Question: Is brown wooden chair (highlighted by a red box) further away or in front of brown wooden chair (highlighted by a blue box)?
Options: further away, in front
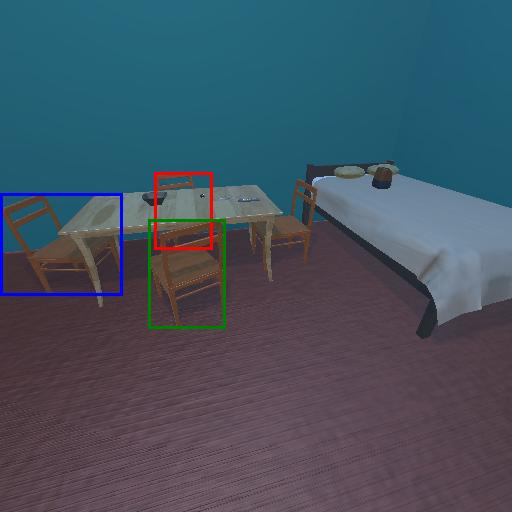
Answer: further away